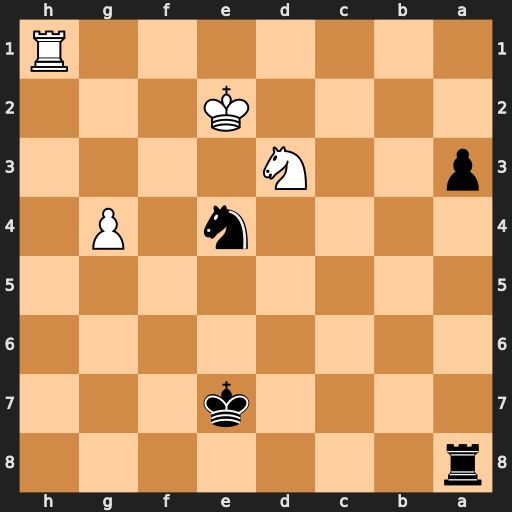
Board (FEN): r7/4k3/8/8/4n1P1/p2N4/4K3/7R
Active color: b
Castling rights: -
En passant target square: -
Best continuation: Ng3+ Kd2 Nxh1